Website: crate-barrel
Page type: cart
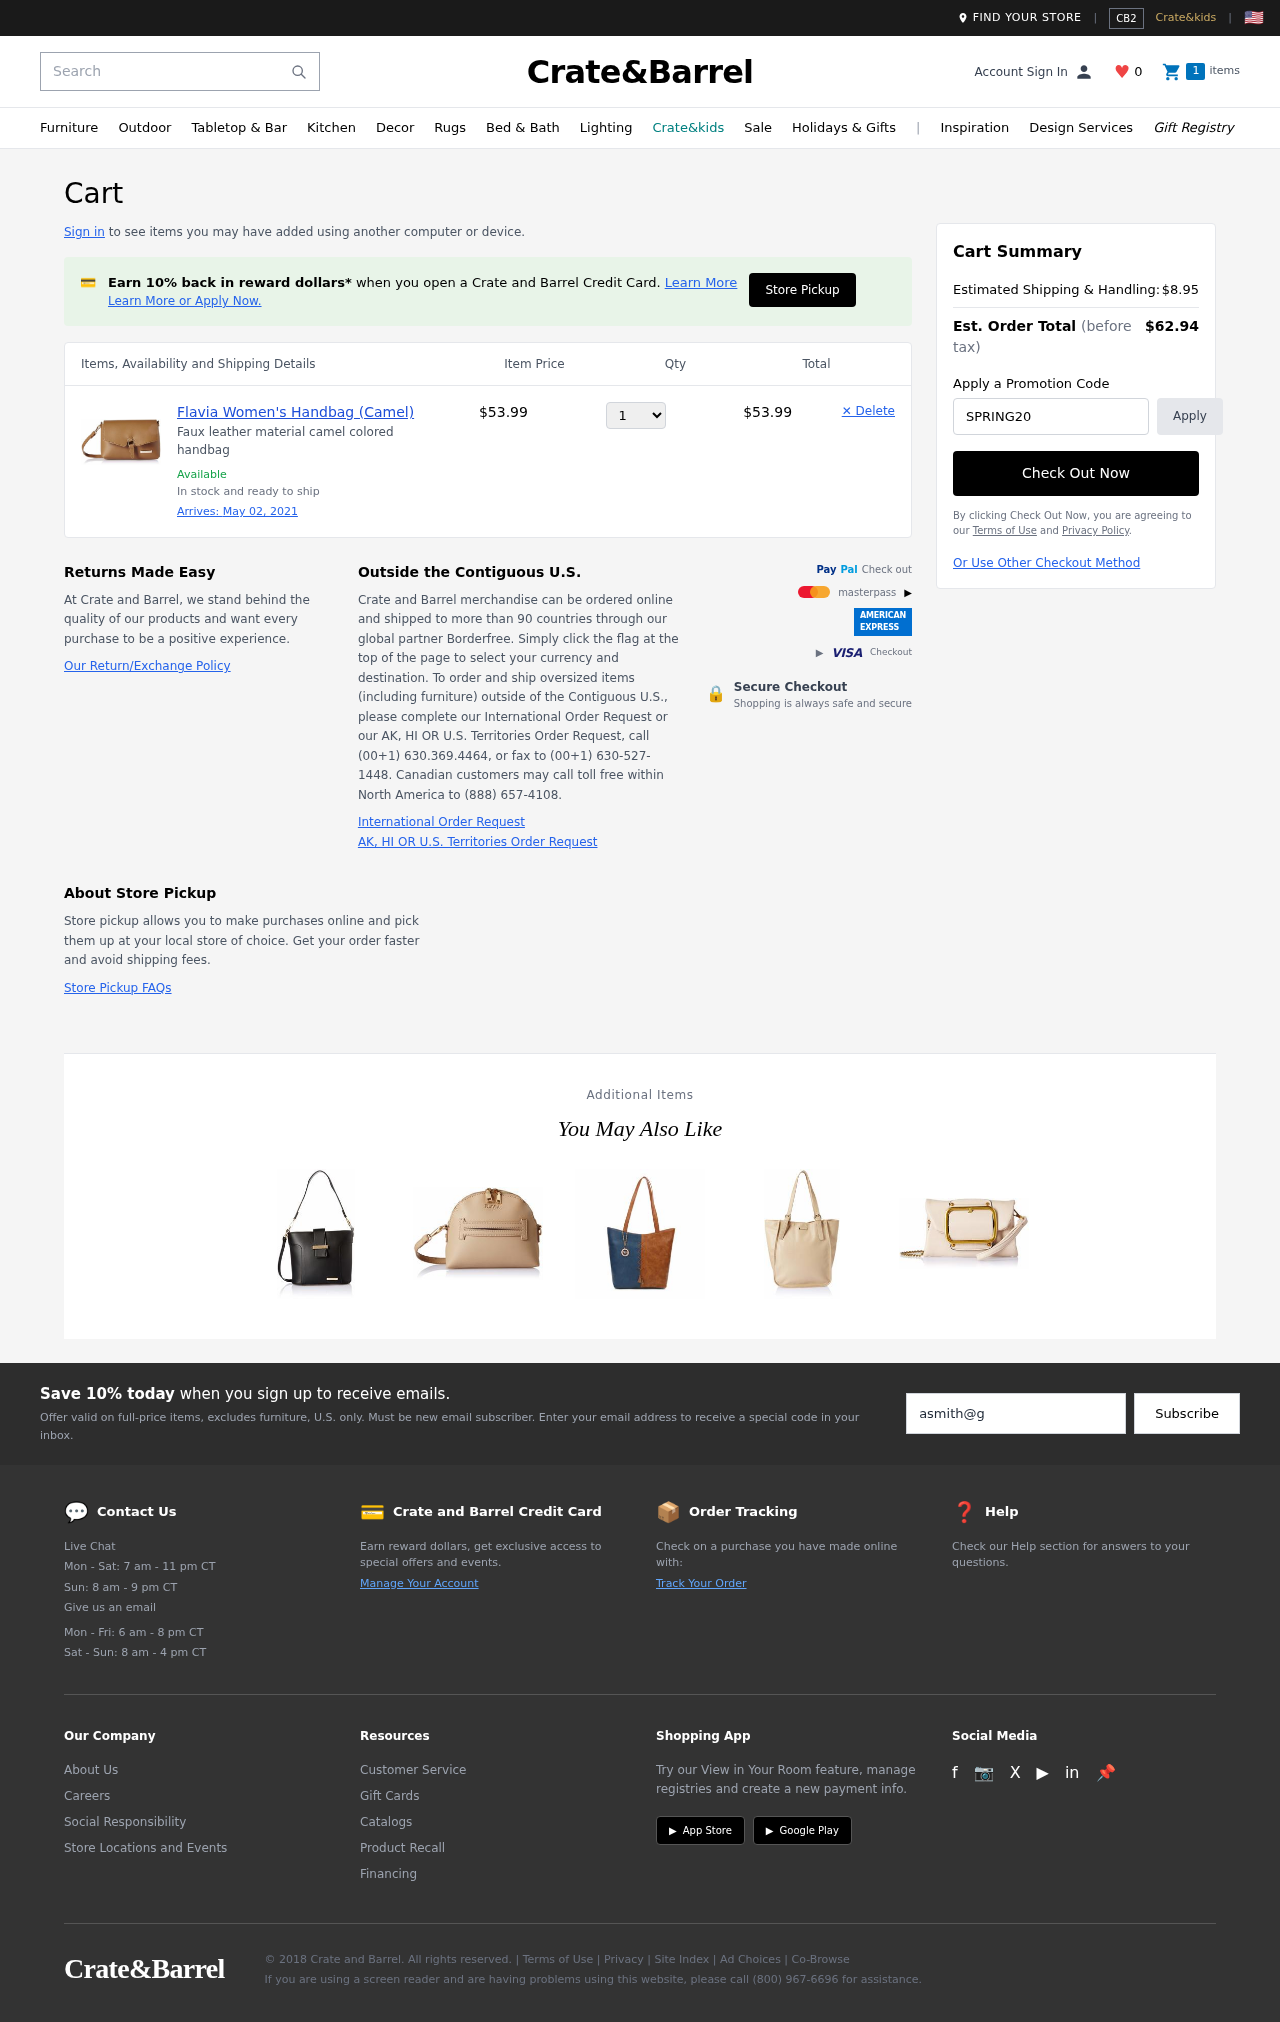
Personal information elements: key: PII_PROMO_CODE
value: SPRING20
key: PII_EMAIL
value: asmith@gmail.com
Product elements: key: PRODUCT1_DESC
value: Faux leather material camel colored handbag
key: PRODUCT1_NAME
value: Flavia Women's Handbag (Camel)
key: PRODUCT1_PRICE
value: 53.99
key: PRODUCT1_QUANTITY
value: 1
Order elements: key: ORDER_DELIVERY_DATE
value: May 02, 2021
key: ORDER_SUBTOTAL
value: $53.99
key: ORDER_SHIPPING_COST
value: $8.95
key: ORDER_TOTAL
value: $62.94